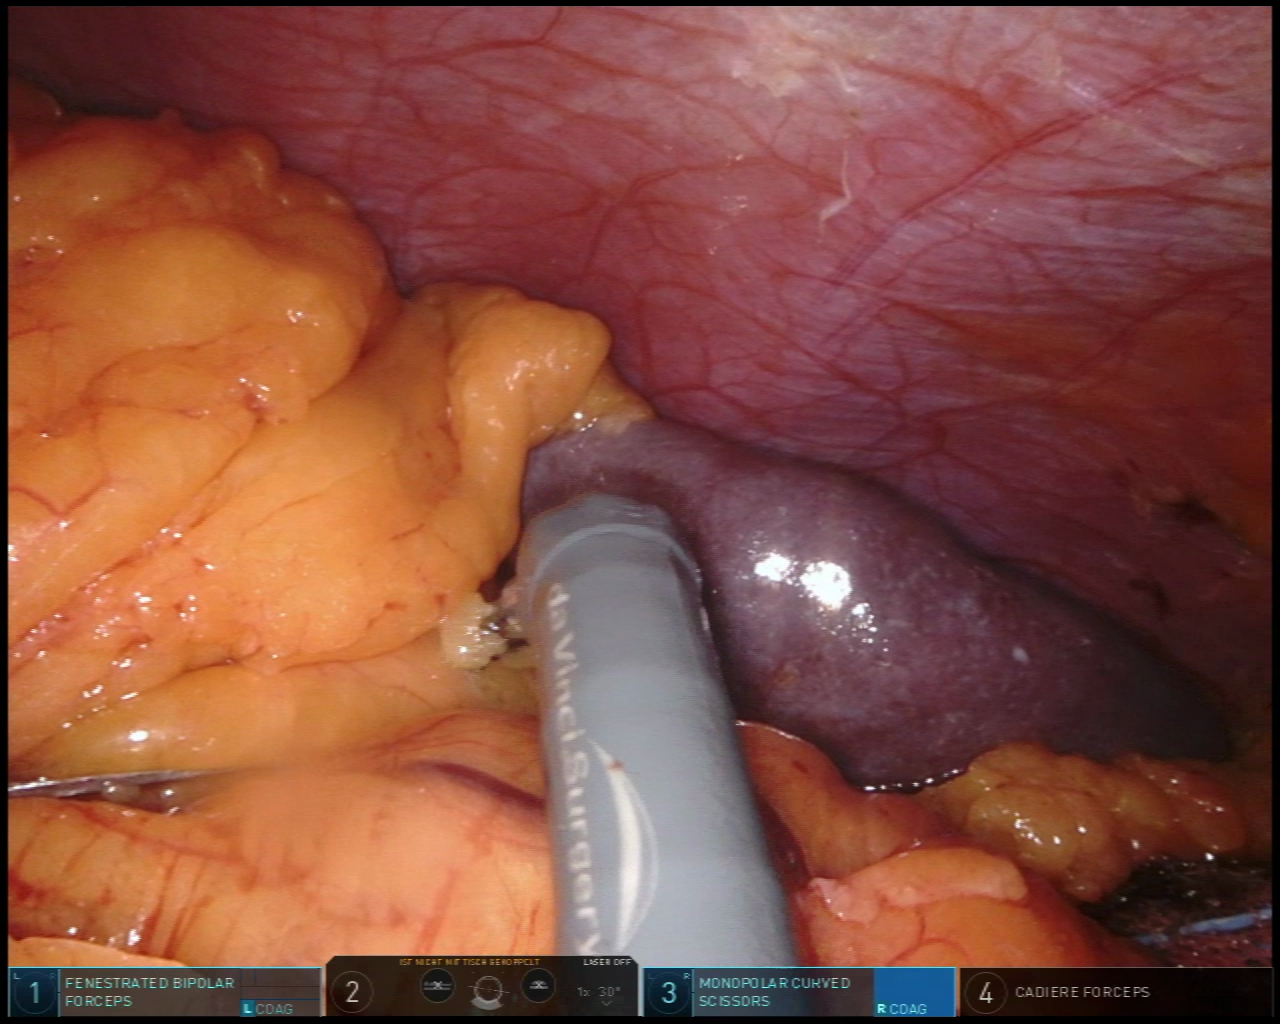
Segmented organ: spleen
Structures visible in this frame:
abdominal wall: yes
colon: no
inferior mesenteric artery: no
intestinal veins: no
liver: no
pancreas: no
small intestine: no
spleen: yes
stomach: no
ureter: no
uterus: no
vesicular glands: no